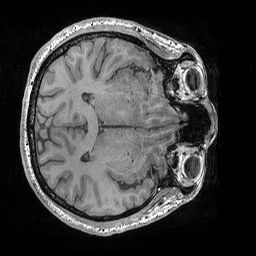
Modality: T1w
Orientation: axial
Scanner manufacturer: siemens
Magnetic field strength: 3 T
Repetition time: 0.02 s
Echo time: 0.00492 s